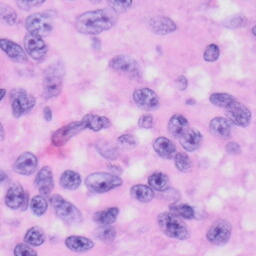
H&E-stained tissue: Skin